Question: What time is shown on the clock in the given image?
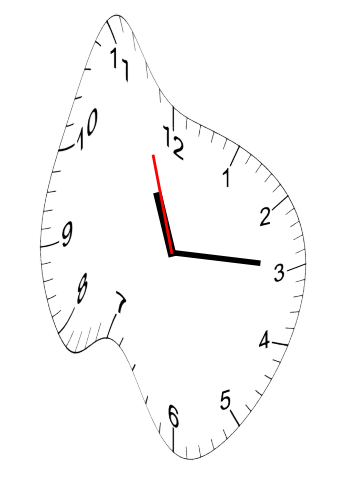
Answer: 11:14:57